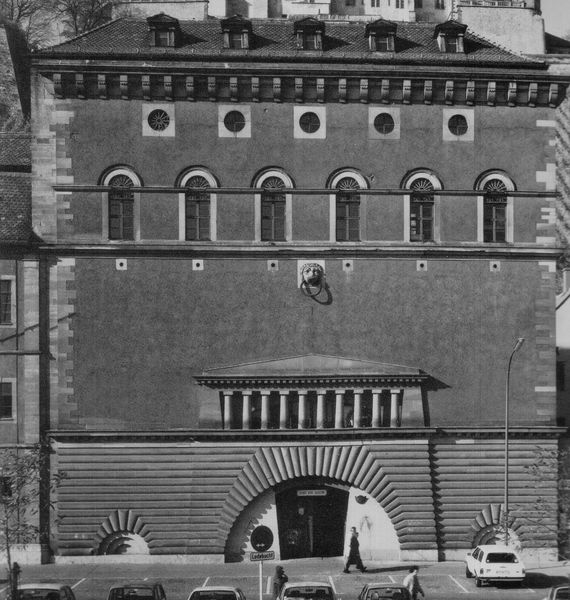
Titel: Ehemaliges Frauengefängnis. Außenansicht
Künstler: Peter Speeth
Standort: Würzburg
Institution: Ehemaliges Frauengefängnis
Schlagwörter: baum, dunkel, mann, schatten, weiß, dreieck, menschen, stadt, fenster, frankreich, frau, grau, hell, lampe, laterne, licht, schwarz, strasse, säule, säulen, tür, dach, gebäude, haus, schloss, wand, architektur, mensch, sockel, stein, kontrast, renaissance, rund, ansicht, bogen, fassade, italien, passanten, modern, giebel, mauer, ziegel, platz, auto, rundbogen, ring, tor, halle, foto, fotografie, photographie, bögen, eingang, erker, schild, arkade, kolonnade, burg, gehsteig, palast, palazzi, palazzo, rundfenster, torbogen, dachfenster, gauben, mauerwerk, schwarz weiss, kreise, löwenkopf, kapitelle, rom, photo, halbkreis, halbrund, fries, portal, rustika, villa, knauf, gesims, gefängnis, okuli, chwarz, rundbögen, straßenlampe, florenz, medusa, dachgauben, etagen, gaupen, geschosse, tempel, konsolen, löwe, vordach, stockwerke, wasserspeier, autos, rosetten, bauwerk, kranzgesims, parkplatz, strassenschild, strassenlaterne, oculi, rundbogenfenster, sockelzone, gesimse, rustica, dachfirst, untergeschoss, giebelfenster, bossen, würzburg, bunker, konsolgesims, revolutionsarchitektur, klassizissmus, bossierung, gaupe, medaillons, parken, verkehrsschild, runde fenster, zeughaus, abweisend, wehrhaft, scheinarchitektur, scharz weiß, tach, grbäude, plattenrustika, architecture parlant, parkverbot, frauengefängnis, hauto, kemmenaten, nobilitiert, zitate